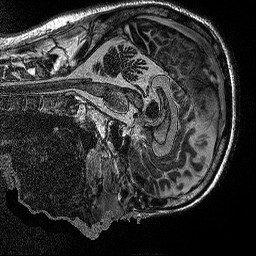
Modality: MP2RAGE
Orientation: sagittal
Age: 37
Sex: male
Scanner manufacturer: siemens
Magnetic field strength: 3 T
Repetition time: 5 s
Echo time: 0.00298 s